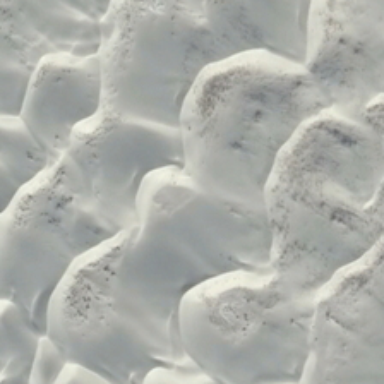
Several ripples are in a piece of yellow desert .